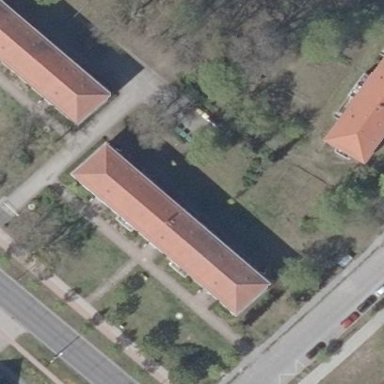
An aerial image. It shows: Image showing building with apartments.